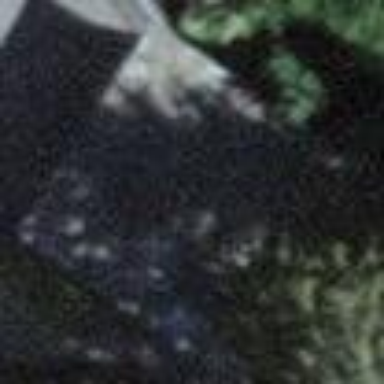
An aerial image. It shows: Garage.